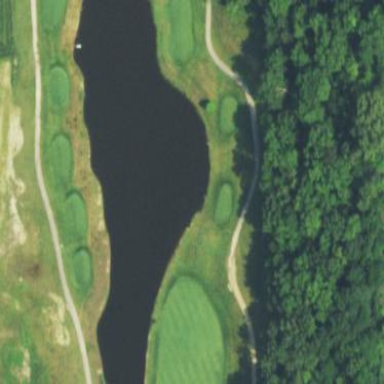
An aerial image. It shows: Water hazard on golf course.